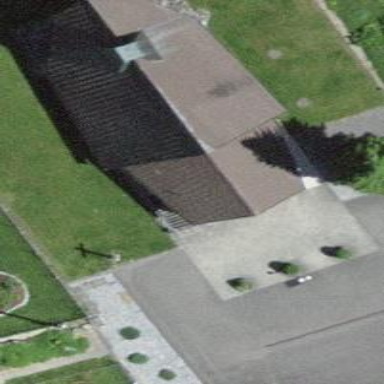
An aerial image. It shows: Church which is place of worship.